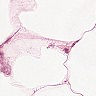
Metastatic tissue present: no